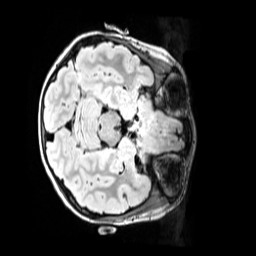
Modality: FLAIR
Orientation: axial
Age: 10
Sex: female
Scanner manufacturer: siemens
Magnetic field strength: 3 T
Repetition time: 5 s
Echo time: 0.388 s